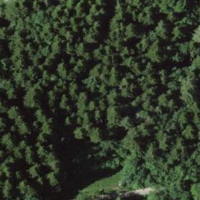
EUNIS habitat code: 44
Species observed at this site:
Mahonia aquifolium
Campanula trachelium
Argynnis paphia